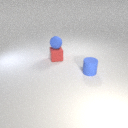
small red rubber cube to the left of small blue rubber cylinder